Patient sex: M
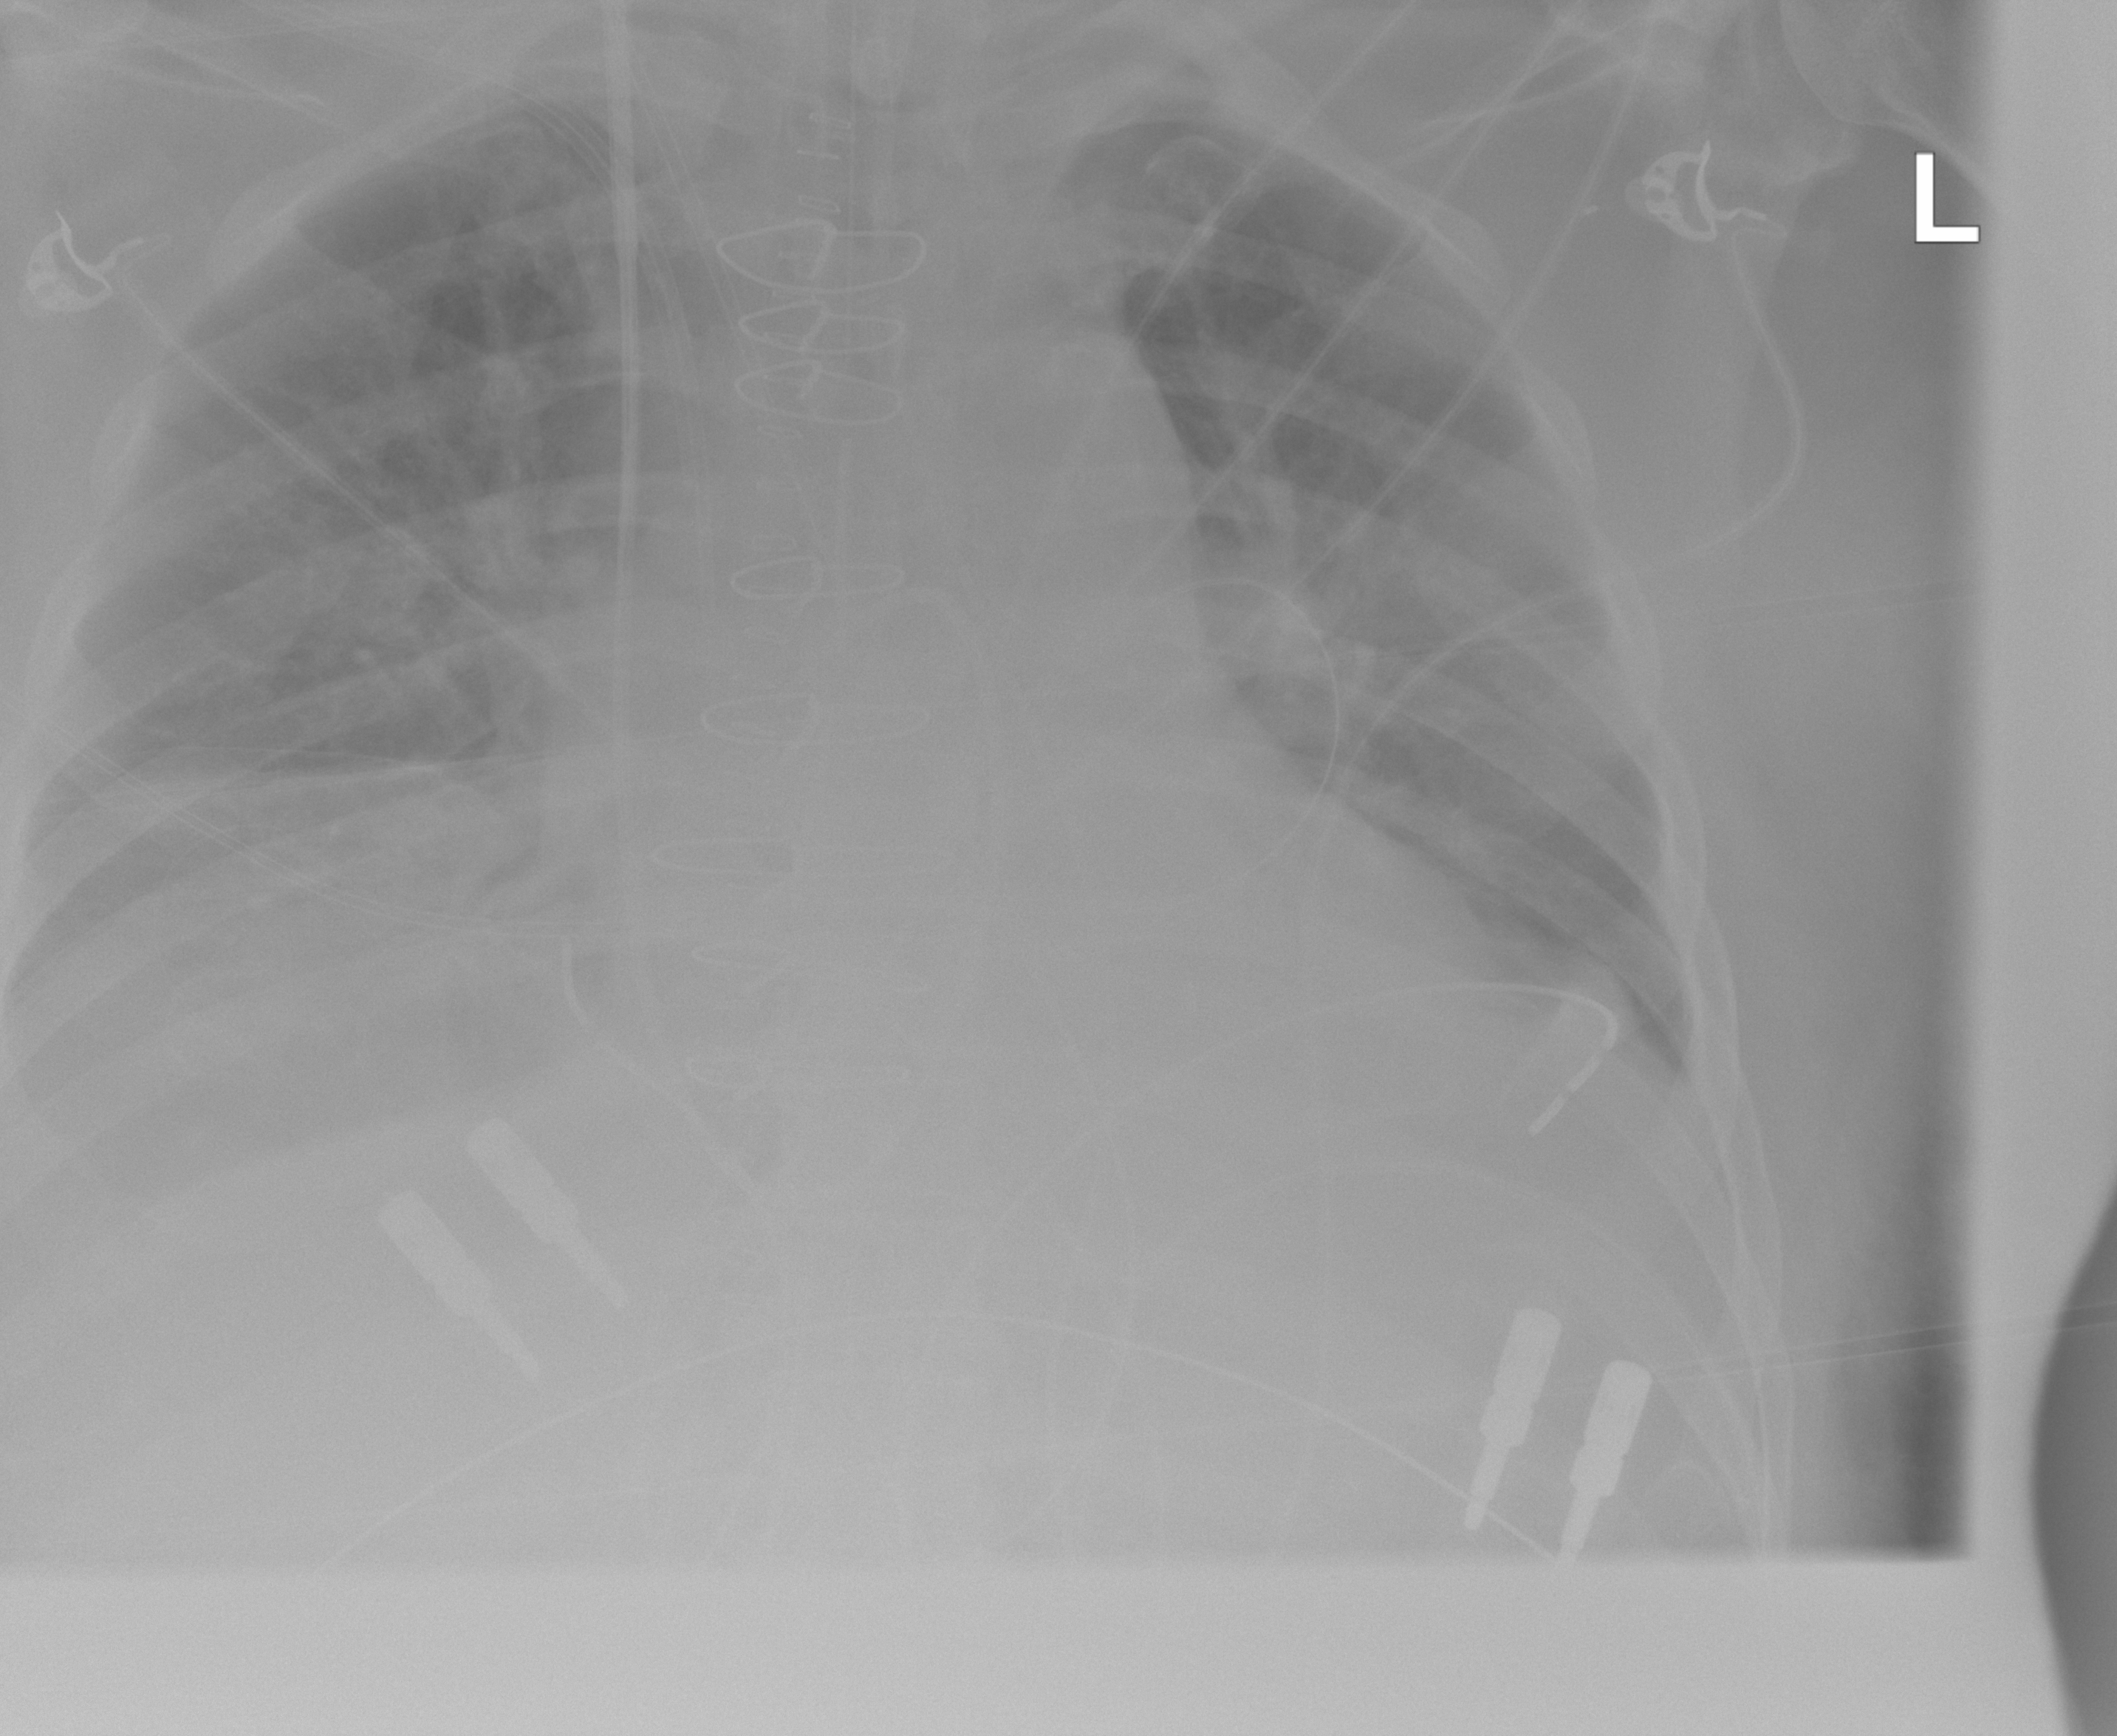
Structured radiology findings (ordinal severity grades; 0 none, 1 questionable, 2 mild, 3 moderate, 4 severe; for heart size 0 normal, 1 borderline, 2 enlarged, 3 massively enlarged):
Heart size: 2
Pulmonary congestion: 0
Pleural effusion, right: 2
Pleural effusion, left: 2
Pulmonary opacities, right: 1
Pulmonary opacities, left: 0
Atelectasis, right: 2
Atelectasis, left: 2